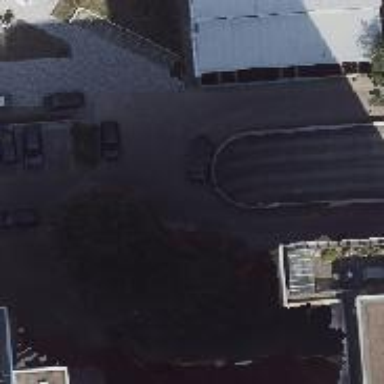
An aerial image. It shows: Parking entrance.